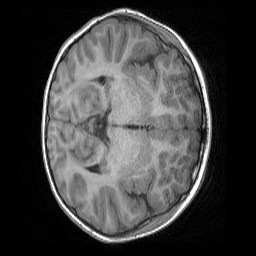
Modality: T1w
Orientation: axial
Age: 7
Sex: female
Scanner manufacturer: siemens
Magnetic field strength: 3 T
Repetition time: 1.65 s
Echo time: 0.00203 s